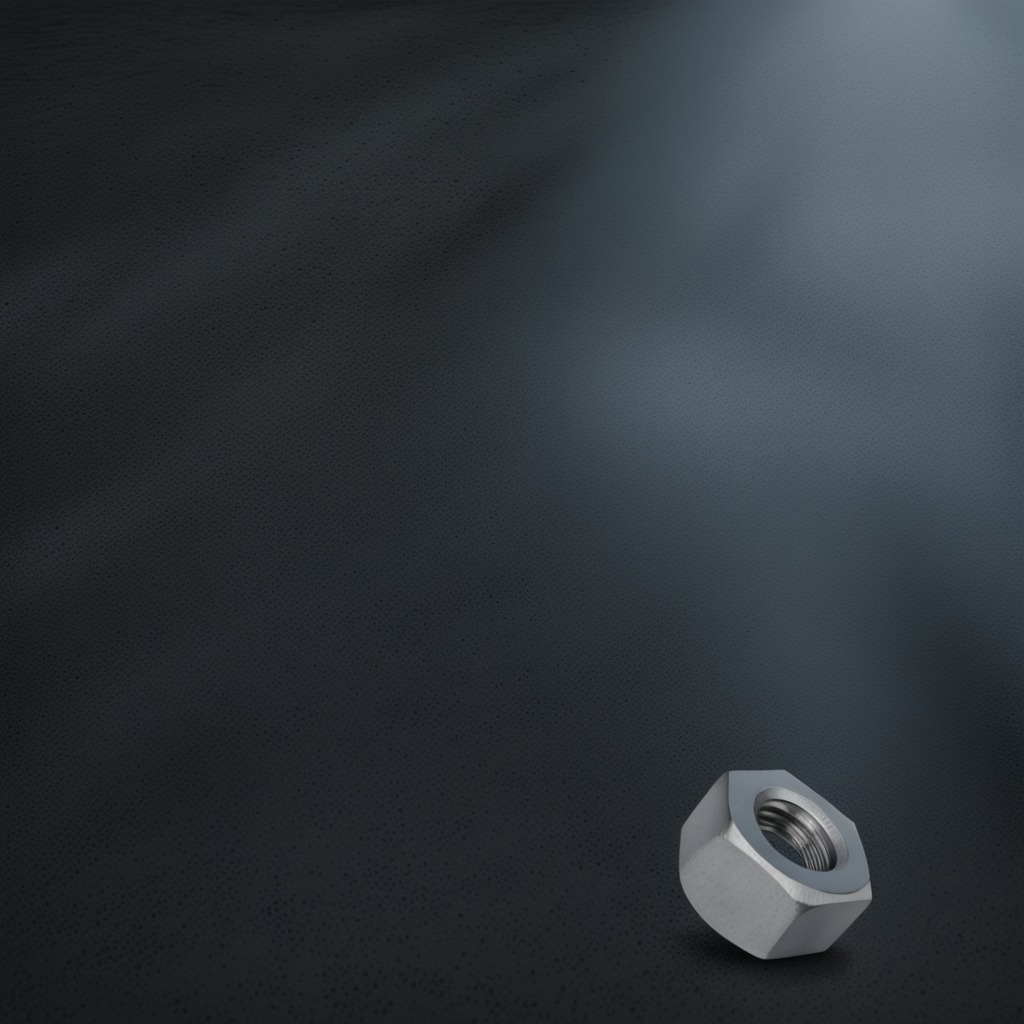
A metal nut is lying on a clean granite table inside a workshop at night.